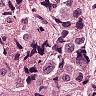
Metastatic tissue present: yes